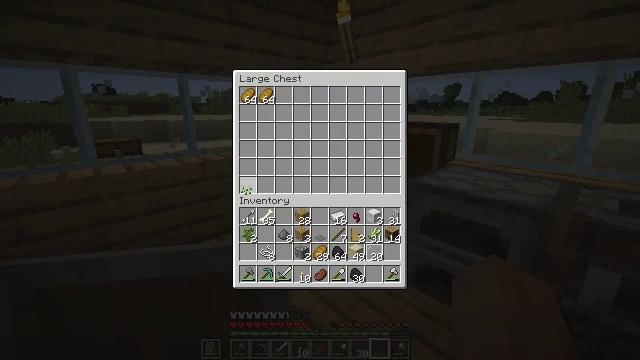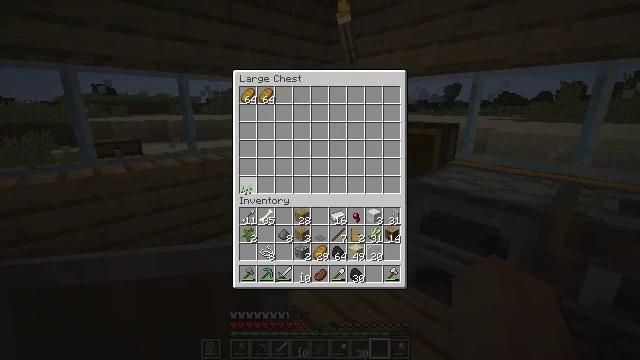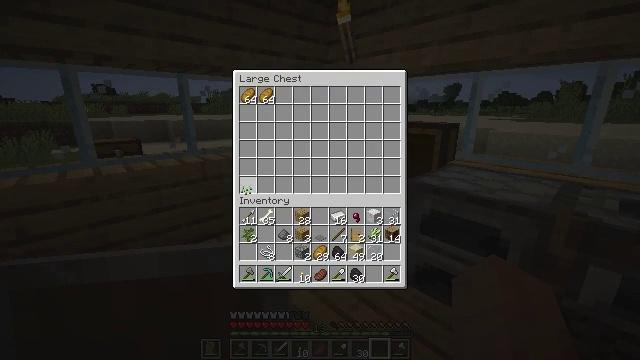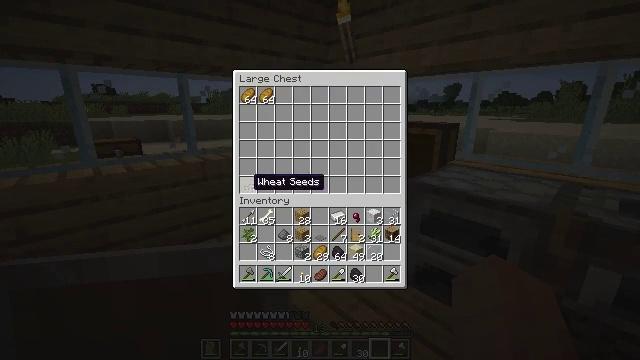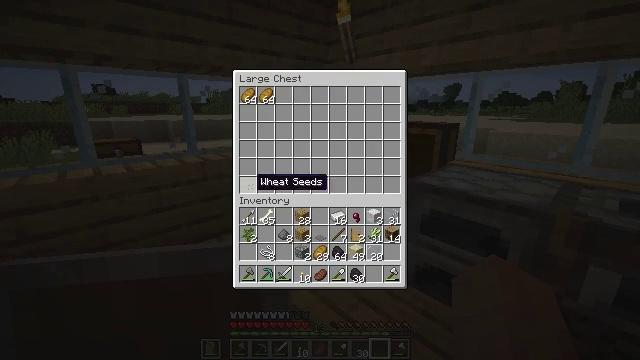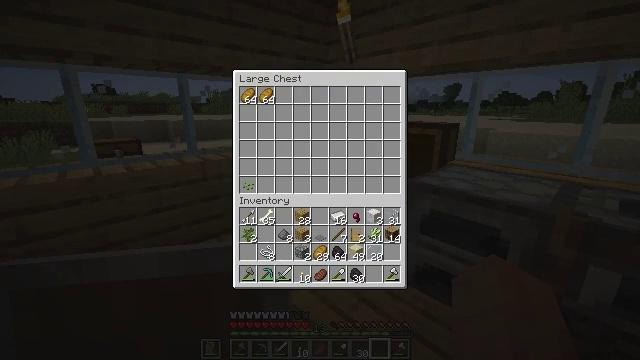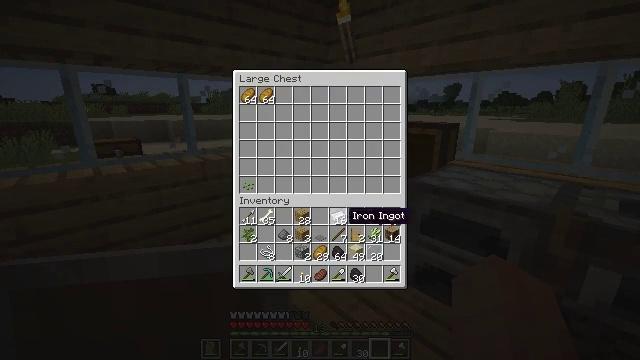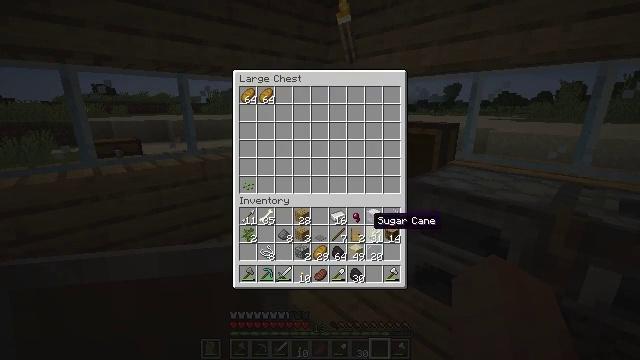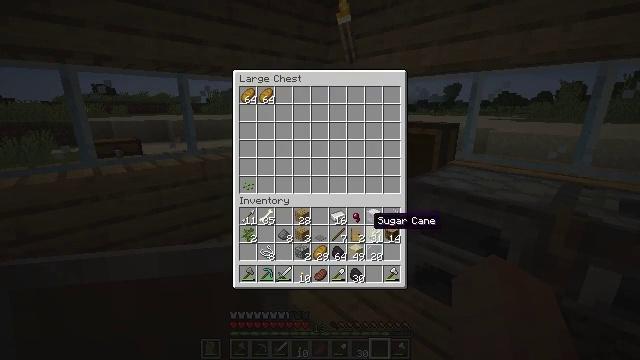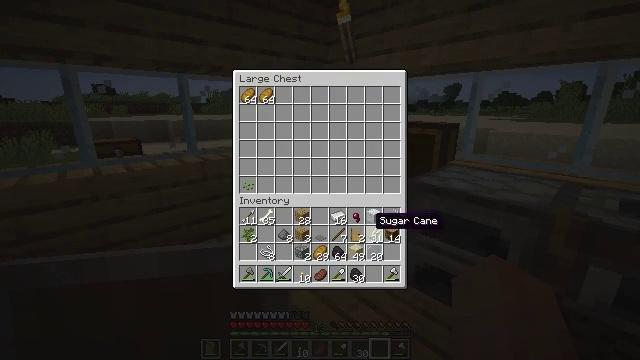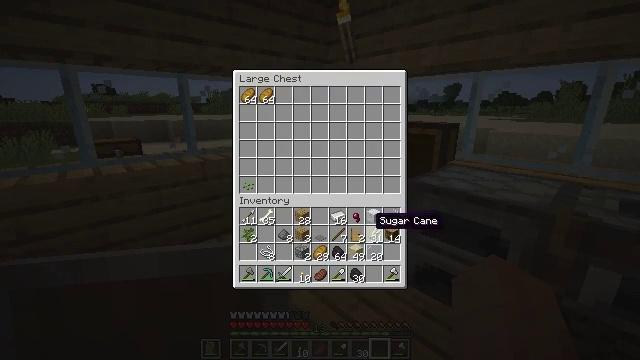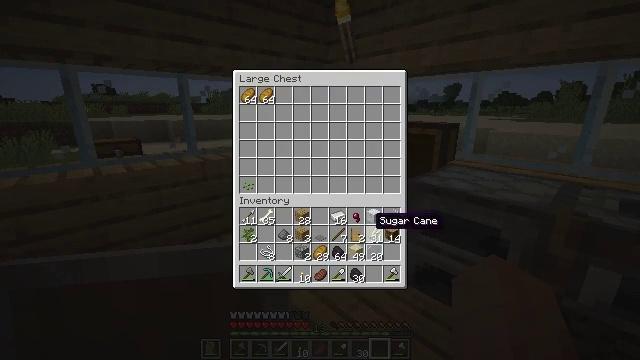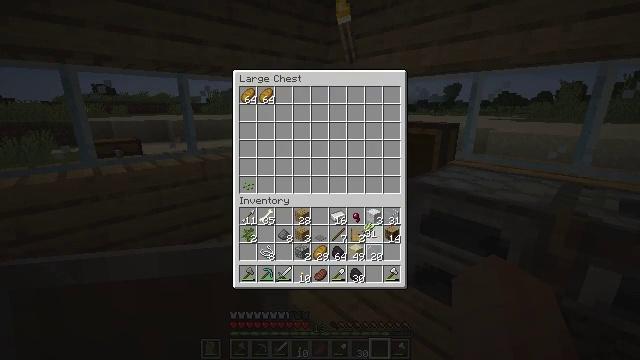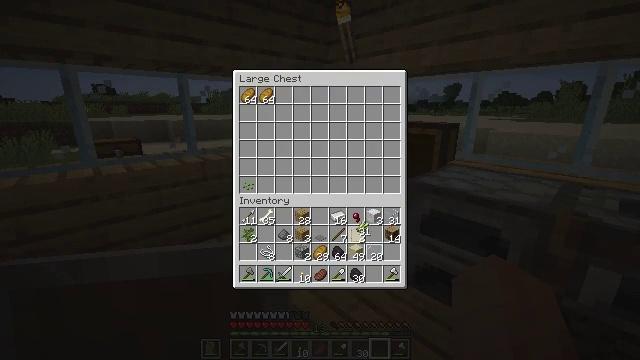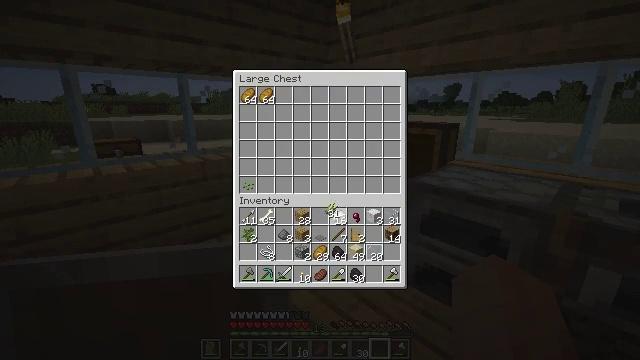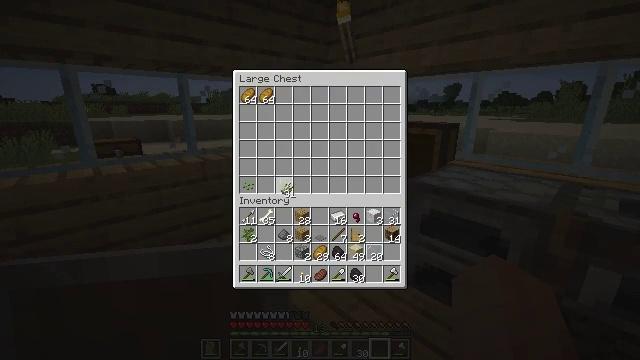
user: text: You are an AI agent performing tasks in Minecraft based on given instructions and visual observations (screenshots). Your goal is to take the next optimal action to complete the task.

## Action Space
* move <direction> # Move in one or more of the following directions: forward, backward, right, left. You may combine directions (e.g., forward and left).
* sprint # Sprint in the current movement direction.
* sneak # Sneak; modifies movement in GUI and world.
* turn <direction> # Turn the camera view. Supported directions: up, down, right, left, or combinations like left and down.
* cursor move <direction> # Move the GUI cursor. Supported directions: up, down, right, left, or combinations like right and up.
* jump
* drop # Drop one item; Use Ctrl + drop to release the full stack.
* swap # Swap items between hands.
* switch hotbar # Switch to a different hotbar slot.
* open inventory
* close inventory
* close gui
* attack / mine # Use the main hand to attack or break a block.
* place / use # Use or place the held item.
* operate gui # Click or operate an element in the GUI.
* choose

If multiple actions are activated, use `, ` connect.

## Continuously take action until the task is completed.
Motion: motion action
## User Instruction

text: Use the crafting table to craft a bow.
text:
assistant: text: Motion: operate gui
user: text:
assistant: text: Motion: operate gui
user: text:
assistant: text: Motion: no_op
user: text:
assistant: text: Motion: no_op
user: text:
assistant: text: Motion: cursor move right and down
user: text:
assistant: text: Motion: cursor move right and down
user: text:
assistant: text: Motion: cursor move right
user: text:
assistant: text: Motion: no_op
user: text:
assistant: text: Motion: no_op
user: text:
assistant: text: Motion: no_op
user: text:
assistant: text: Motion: no_op
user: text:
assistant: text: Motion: operate gui
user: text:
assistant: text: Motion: operate gui
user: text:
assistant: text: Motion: cursor move left and up
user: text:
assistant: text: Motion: cursor move left and up
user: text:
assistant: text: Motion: cursor move left and up
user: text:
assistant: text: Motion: no_op
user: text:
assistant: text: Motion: no_op
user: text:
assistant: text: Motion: no_op
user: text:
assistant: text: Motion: operate gui
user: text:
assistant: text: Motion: operate gui
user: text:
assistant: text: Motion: no_op
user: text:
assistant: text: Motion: cursor move down
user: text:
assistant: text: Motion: cursor move right and down
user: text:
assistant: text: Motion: cursor move right and down
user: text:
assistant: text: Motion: cursor move right and down
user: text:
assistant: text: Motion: cursor move right
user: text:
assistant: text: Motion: no_op
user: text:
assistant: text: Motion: no_op
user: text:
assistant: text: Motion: no_op